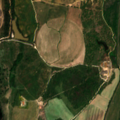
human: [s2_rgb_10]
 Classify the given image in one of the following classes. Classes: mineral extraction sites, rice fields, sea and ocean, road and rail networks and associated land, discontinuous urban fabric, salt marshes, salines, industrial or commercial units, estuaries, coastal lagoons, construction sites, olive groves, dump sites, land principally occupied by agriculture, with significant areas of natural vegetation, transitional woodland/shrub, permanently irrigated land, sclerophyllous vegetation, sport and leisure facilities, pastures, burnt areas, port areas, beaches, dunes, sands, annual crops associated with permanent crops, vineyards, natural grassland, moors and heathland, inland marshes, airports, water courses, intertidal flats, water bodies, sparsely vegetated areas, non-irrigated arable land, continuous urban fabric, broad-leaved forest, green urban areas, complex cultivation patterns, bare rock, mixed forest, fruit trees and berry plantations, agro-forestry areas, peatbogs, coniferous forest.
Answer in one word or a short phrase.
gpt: airports, permanently irrigated land, complex cultivation patterns, agro-forestry areas, natural grassland